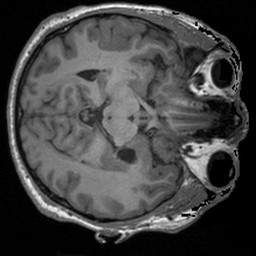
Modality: T1w
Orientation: axial
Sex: male
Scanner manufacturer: siemens
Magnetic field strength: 3 T
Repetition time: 1.9 s
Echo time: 0.00226 s